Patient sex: M
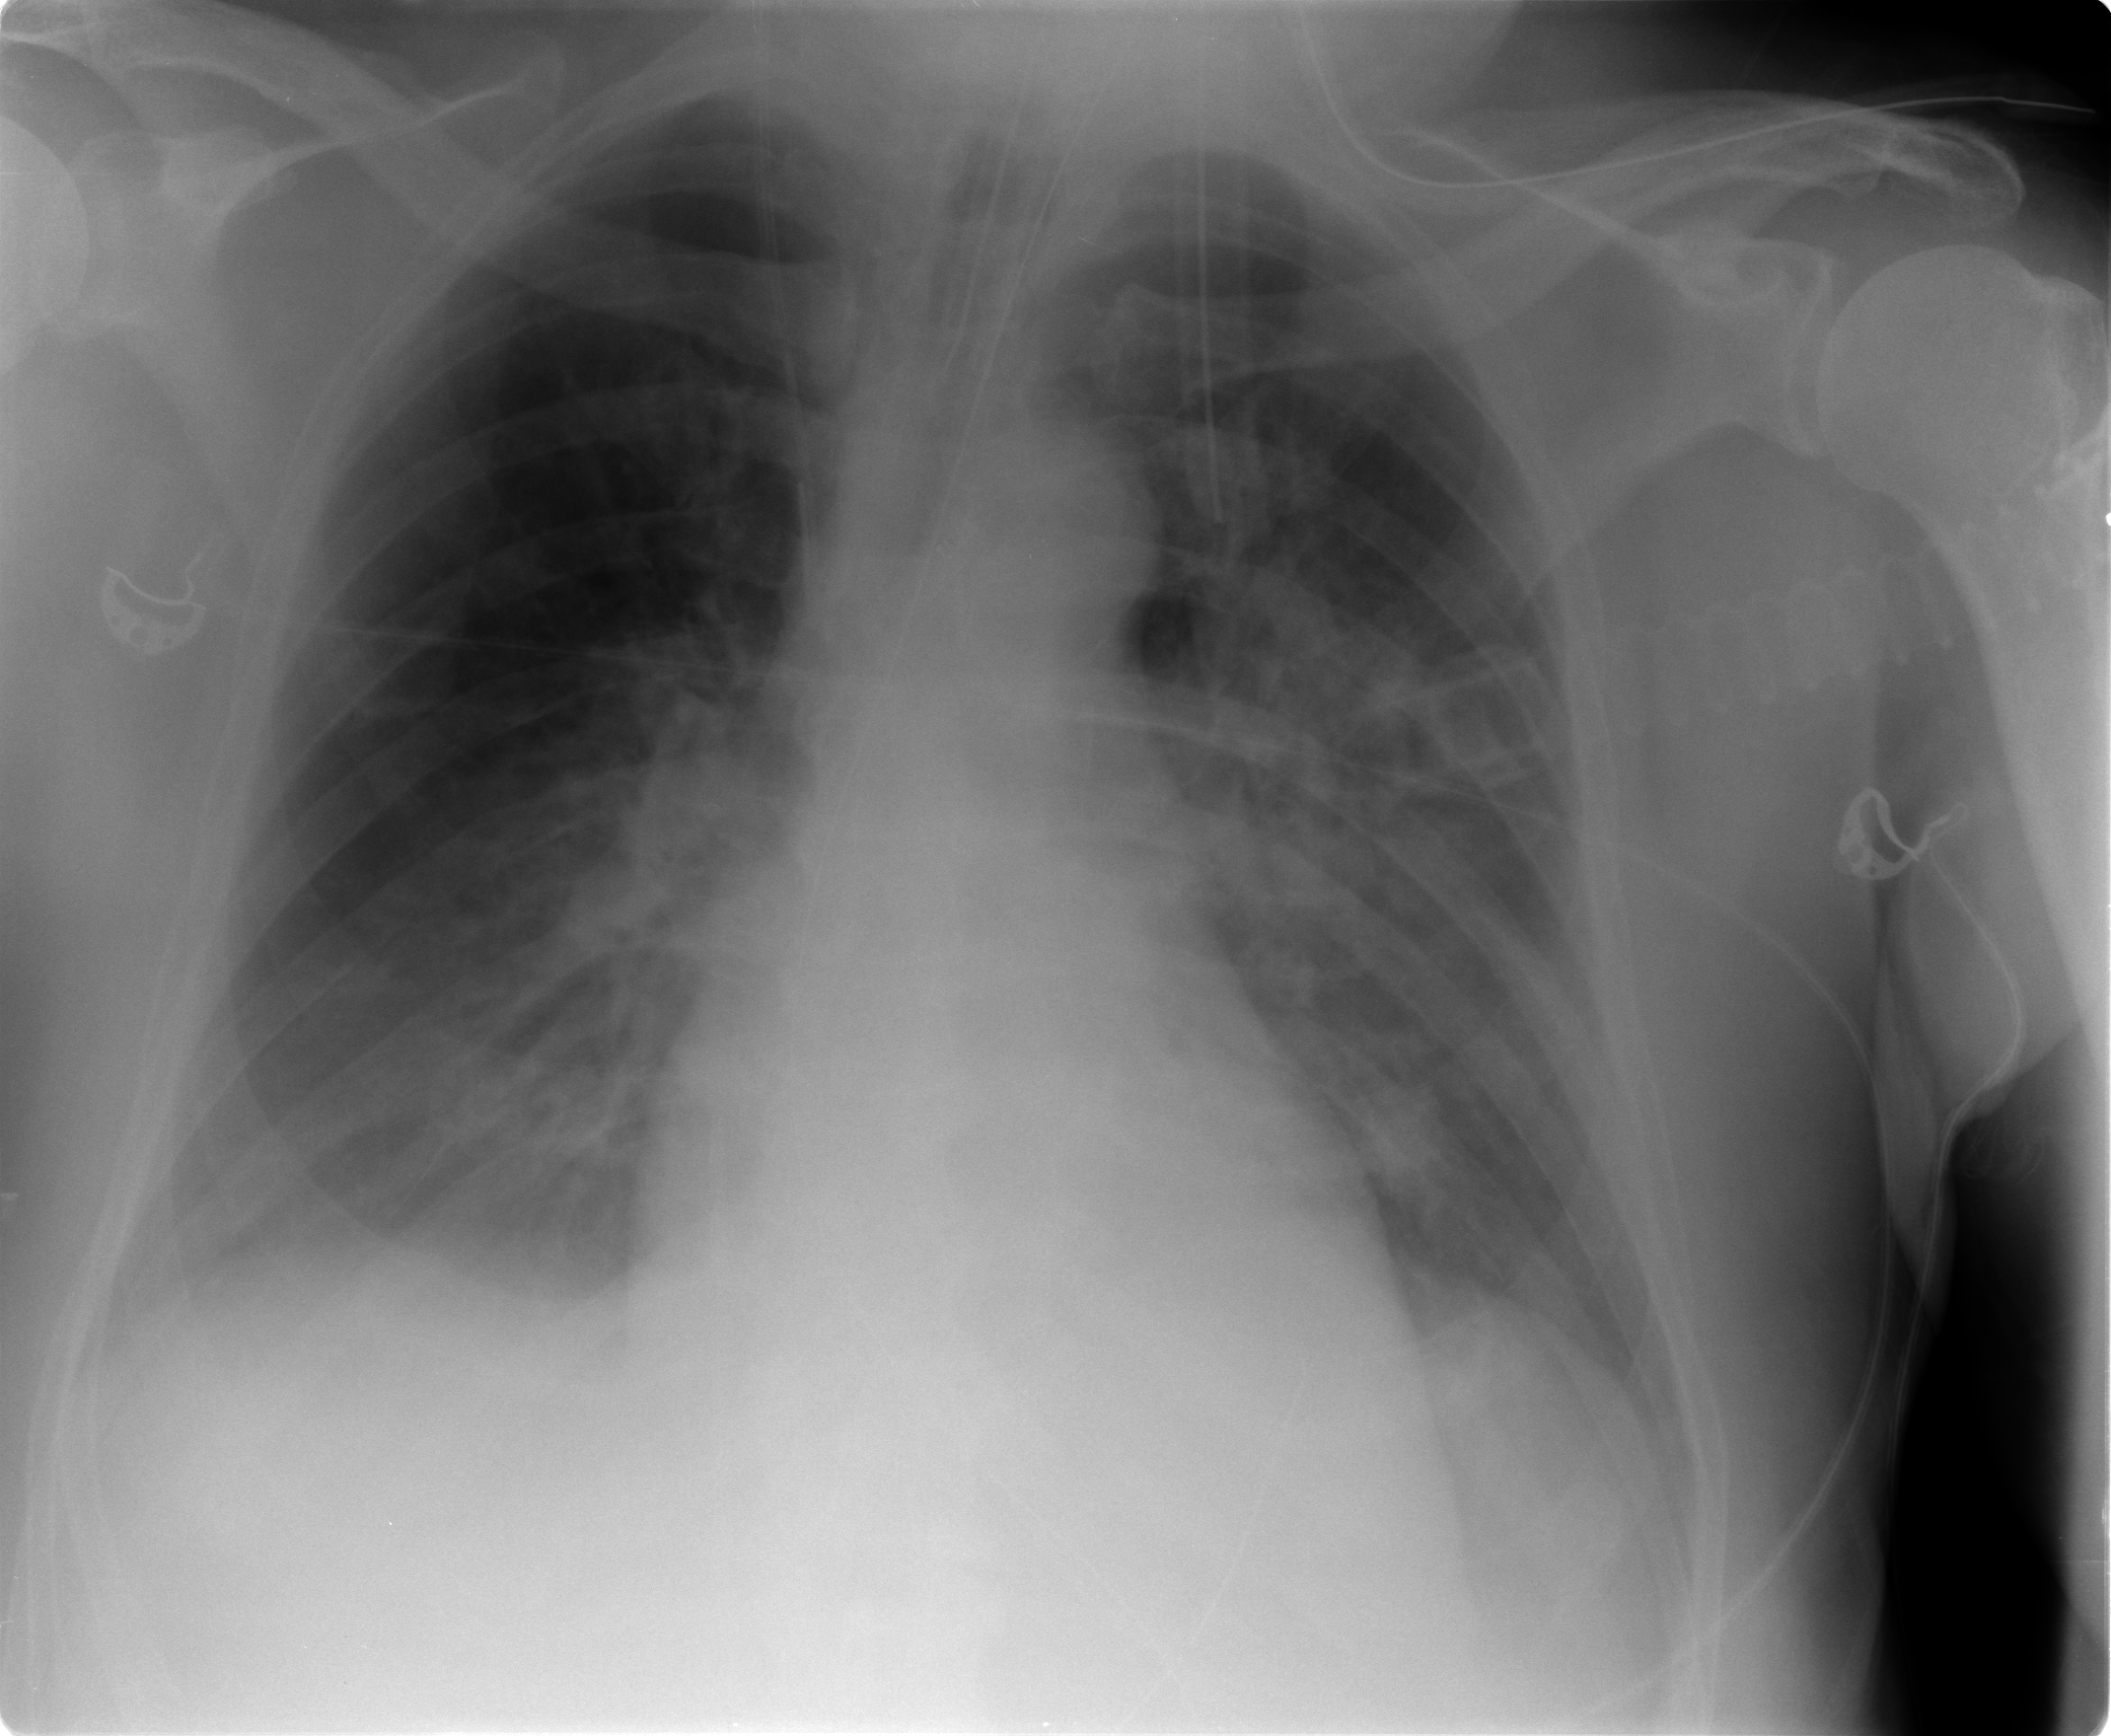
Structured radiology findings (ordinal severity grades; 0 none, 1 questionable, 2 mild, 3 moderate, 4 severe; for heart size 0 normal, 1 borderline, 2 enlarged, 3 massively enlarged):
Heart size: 0
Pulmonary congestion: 2
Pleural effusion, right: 2
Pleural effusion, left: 2
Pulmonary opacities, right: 2
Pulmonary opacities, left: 3
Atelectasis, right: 2
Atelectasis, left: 2